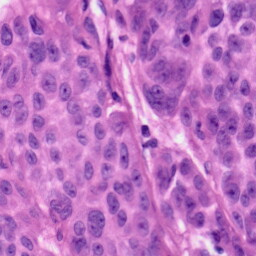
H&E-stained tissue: Skin